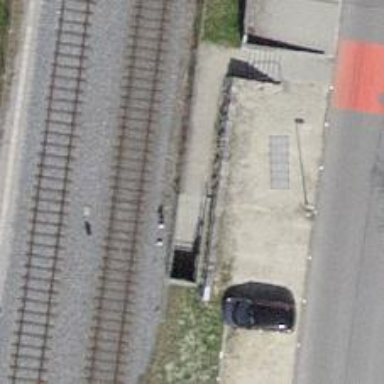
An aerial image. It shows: Road with steps.